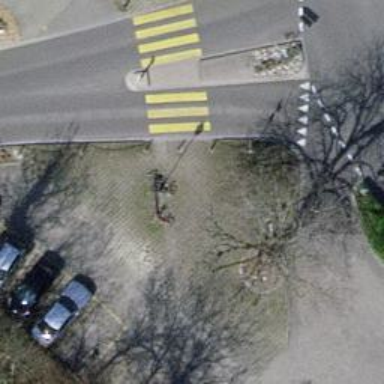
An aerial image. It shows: Bicycle parking area with wall loops for securing bikes.